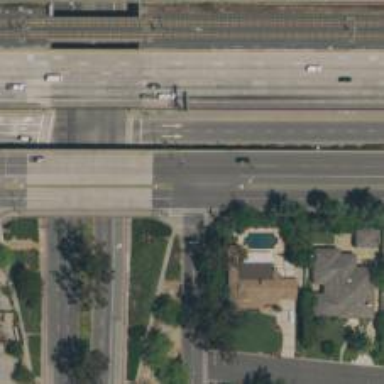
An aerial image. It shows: Primary link highway with asphalt surface.